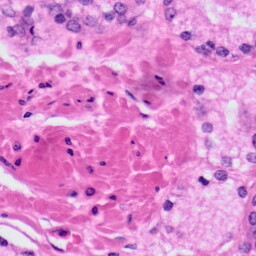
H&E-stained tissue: Prostate